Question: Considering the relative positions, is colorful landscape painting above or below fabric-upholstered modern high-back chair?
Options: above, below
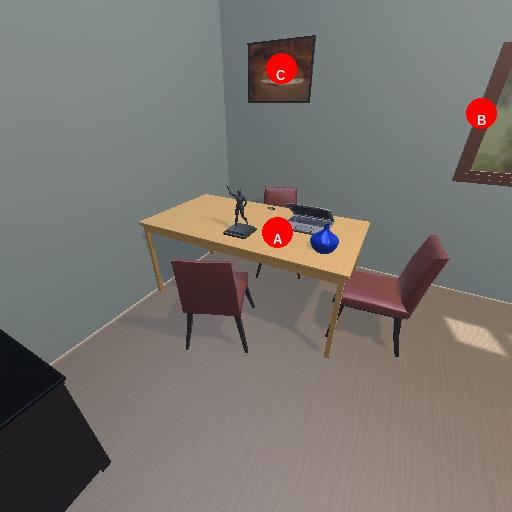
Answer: above